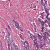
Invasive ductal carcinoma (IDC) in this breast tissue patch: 1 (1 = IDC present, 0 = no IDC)